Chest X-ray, AP view. Patient: 14 years old, sex M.
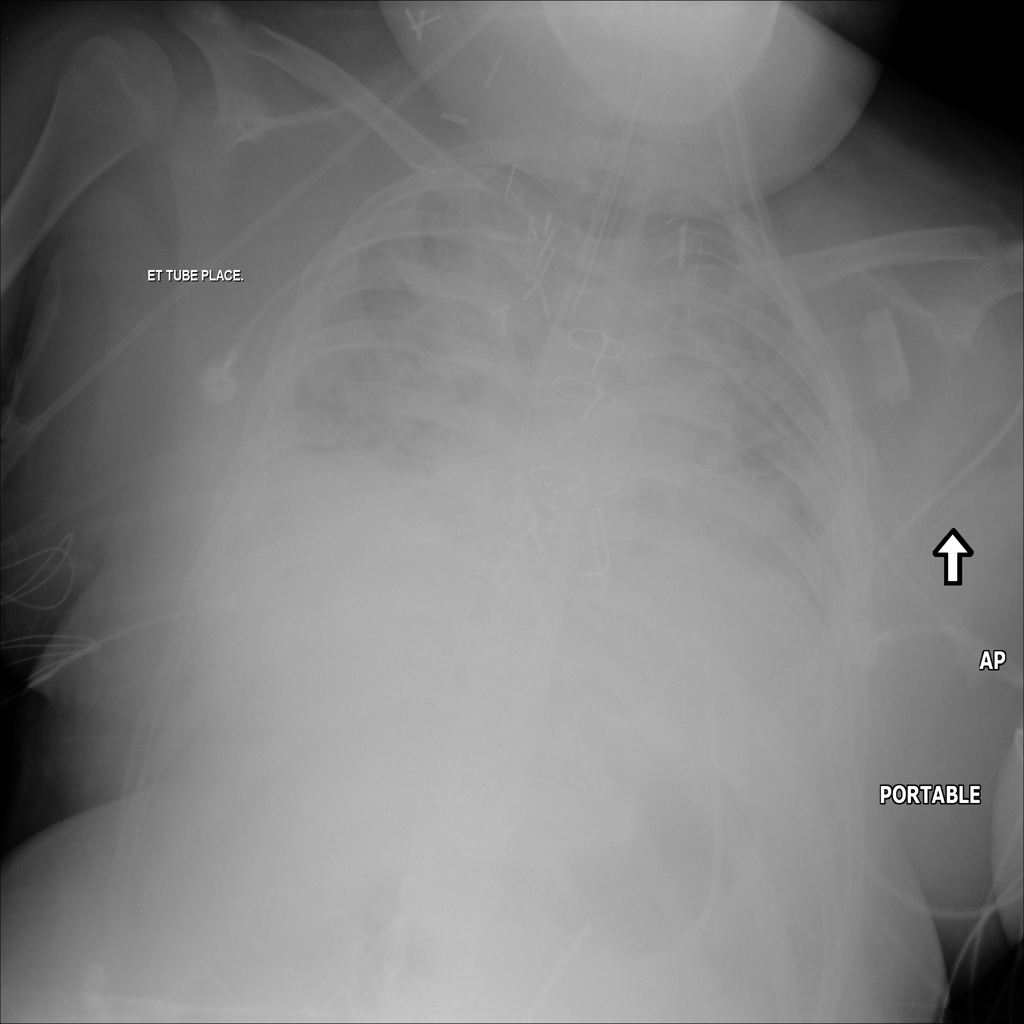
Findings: No Finding